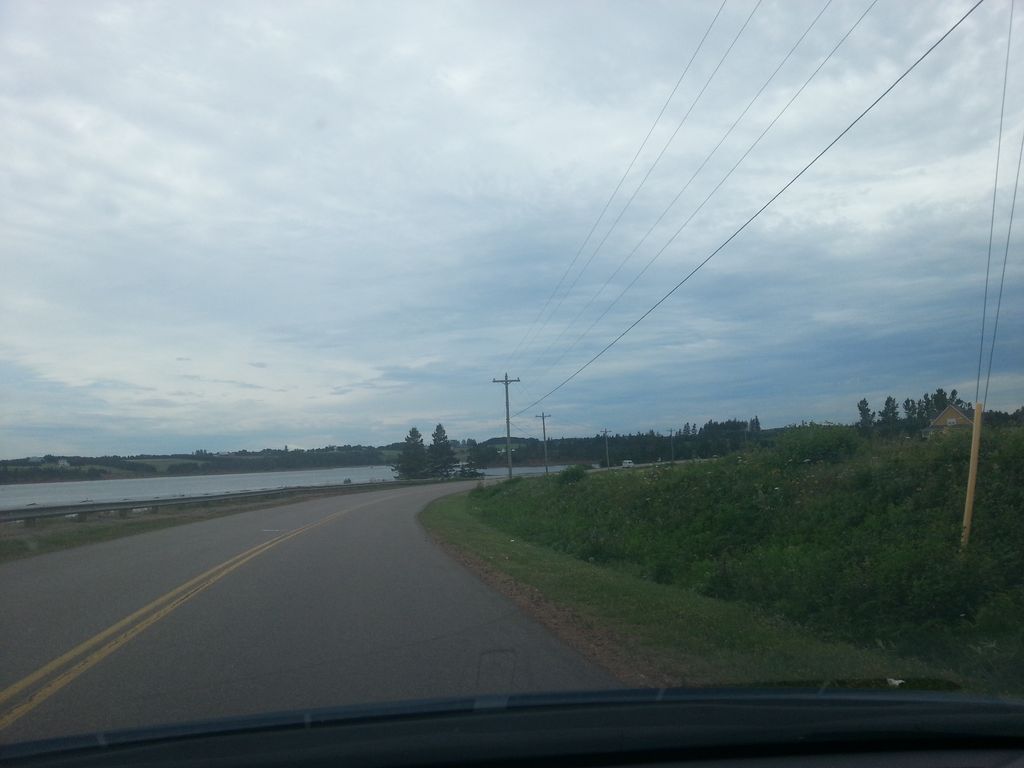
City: charlottetown